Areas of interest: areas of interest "Yancheng City Driver's License Examination Center"
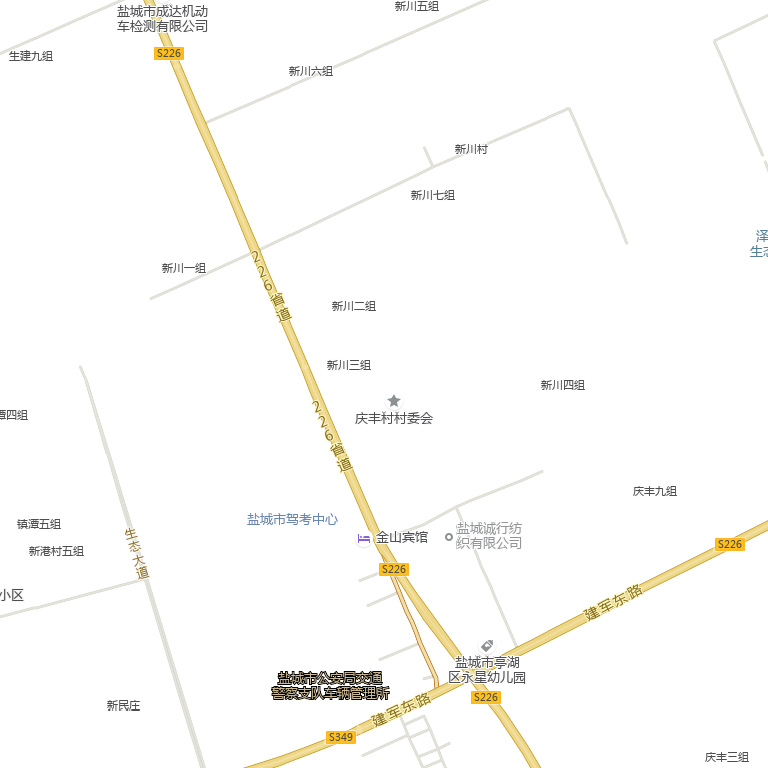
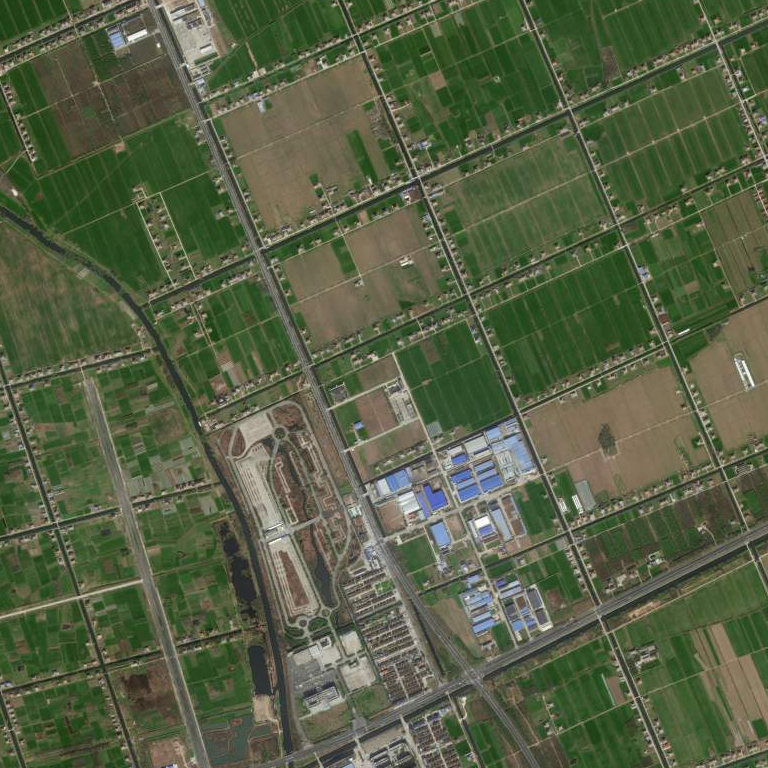